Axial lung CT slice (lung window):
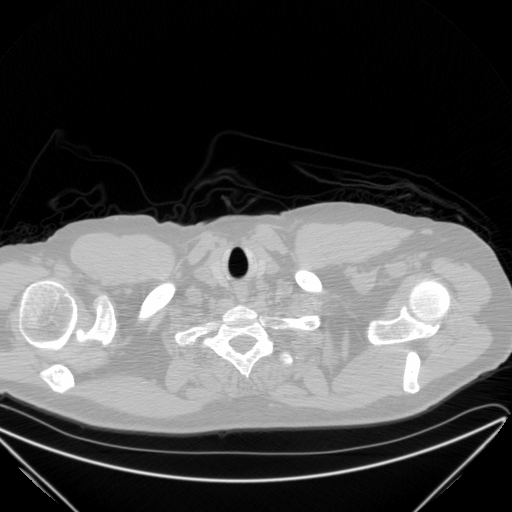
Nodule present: no